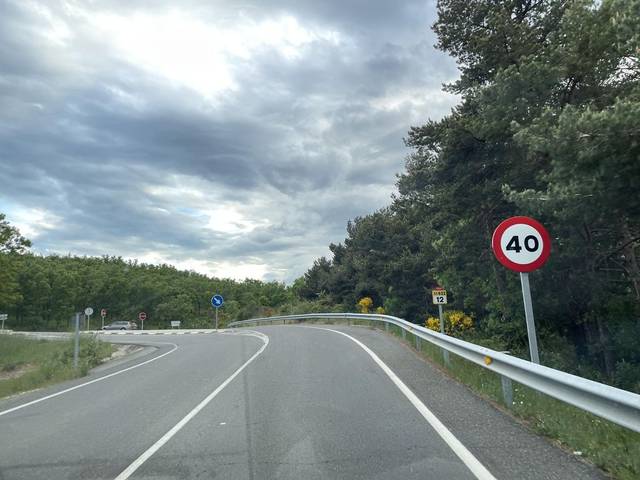
Region: Spain
Coordinates: 40.732, -4.032